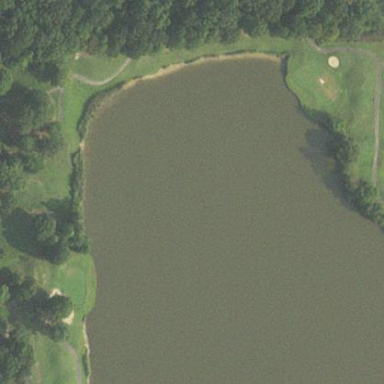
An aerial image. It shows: Rough grassy area used for golf.